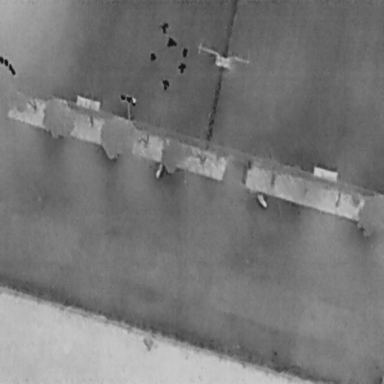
There are six People in the infrared image.